Question: I am implementing a pdf reader.The way i am writing code is sufficient for many pdf's suddenly one single pdf came into picture with 300MB(total 1000 pages).The pdf is working fine up to 70 pages later it is killing my application i am checking in the divice(IPad1,V5.0) and simulator(V 5.0).In simulator i can navigate with all pages from starts at 1 till the last page but coming to device i cant do that.I seen memory allocation in the
On the image rectangle box showing me memory allocation and fluctuating of the memory utilization,for each single page newly rendered(first time after opening the app) CGContextDrawPDFPage method increasing 2MB of memory.I dont know why CGContextDrawPDFPage increasing drastically.I seen many blogs on this but there is no use and waste of time.Below is my sample code
'''
otherPageRef = CGPDFDocumentGetPage(myDocumentRef, c);
cropBox = CGPDFPageGetBoxRect(otherPageRef, kCGPDFCropBox);
CGContextSaveGState(ctx);
CGContextSetRGBFillColor(ctx, 1.0, 1.0, 1.0, 1.0);
CGContextFillRect(ctx,CGContextGetClipBoundingBox(ctx));
CGFloat aspectRatio=aspectFitSize.width/aspectFitSize.height;
CGRect targetRect = layer.bounds;
CGFloat xScale = targetRect.size.width / cropBox.size.width;
CGFloat yScale = (targetRect.size.height-__TOP_BRANDING_BAR_HEIGHT) / cropBox.size.height;
CGFloat scaleToApply = (xScale < yScale) ? xScale : yScale;
CGContextTranslateCTM(ctx, -cropBox.origin.x, layer.bounds.size.height- __TOP_BRANDING_BAR_HEIGHT +cropBox.origin.y);
CGContextScaleCTM(ctx, 1.0, -1.0);
CGContextConcatCTM(ctx, CGAffineTransformMakeScale(scaleToApply, scaleToApply));
if (scaleToApply == yScale){
CGContextConcatCTM(ctx, CGAffineTransformMakeTranslation((layer.bounds.size.width-(cropBox.size.width*scaleToApply)-cropBox.origin.x)/(scaleToApply * 2.0), 0));
}
else{
if(UIInterfaceOrientationIsPortrait(self.interfaceOrientation)){
CGContextConcatCTM(ctx, CGAffineTransformMakeTranslation(0, (layer.bounds.size.height- __TOP_BRANDING_BAR_HEIGHT -(cropBox.size.height*scaleToApply))/(scaleToApply*2.0)));
}
else {
CGContextConcatCTM(ctx, CGAffineTransformMakeTranslation(0, (layer.bounds.size.height- __TOP_BRANDING_BAR_HEIGHT -(cropBox.size.height*scaleToApply))/(scaleToApply*2.0)));
}
}
CGContextSetInterpolationQuality(ctx, kCGInterpolationHigh);
CGContextSetRenderingIntent(ctx, kCGRenderingIntentDefault);
CGContextDrawPDFPage(ctx, otherPageRef);
CGContextRestoreGState(ctx);
'''
can any one guess what is the cause for my app crashing and please suggest me to handling technique.I even tried my cgpdfdocumentRef releasing and retaining method but no use.Your suggestion is more useful for me.Thanks in advance.
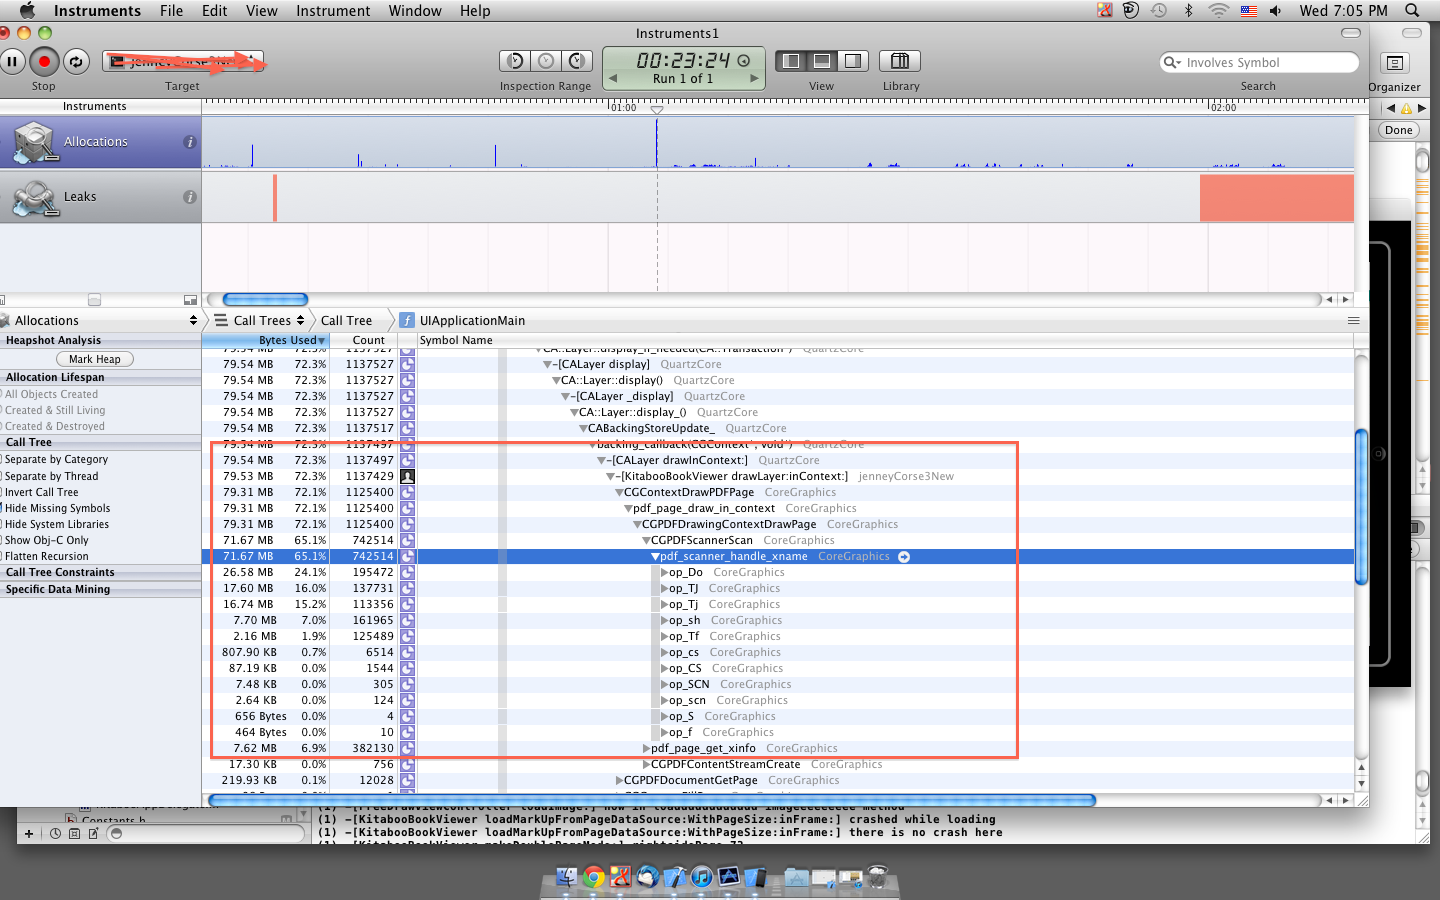
Answer: Basically, your app uses too much memory and gets killed by the OS. Simulator has plenty of memory but iPad doesn't. This is why there is a difference in behavior between device and simulator.
The reason of large amount of memory being used is a bug/feature of the Quartz 2D. When a page is drawn, all objects used by the page are read into memory and are decompressed. And these decompressed objects are cached (wise decision) by the Quartz 2D. The problem is: these objects won't be removed from the cache until the PDF is closed.
So, the obvious way to go is:
1. Open a PDF
2. Draw 1-5 pages
3. Close the PDF
4. Repeat if needed
I used this approach and it works fine even for big PDFs with lots of images (magazines).
For more information you might want to have a look at <URL> discussion.